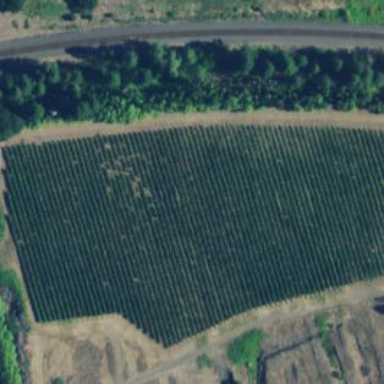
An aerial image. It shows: Beautiful vineyard in the countryside.